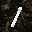
Label: 1